Question: I am trying to get Windows Display Language setting via powershell. I tried Get-WinUserLanguageList but this returns the list of all languages. Get-WinSystemLocale and Get-Culture are also not the ones that i am looking for. Is there a way to get current display language?
What i am looking for is this:

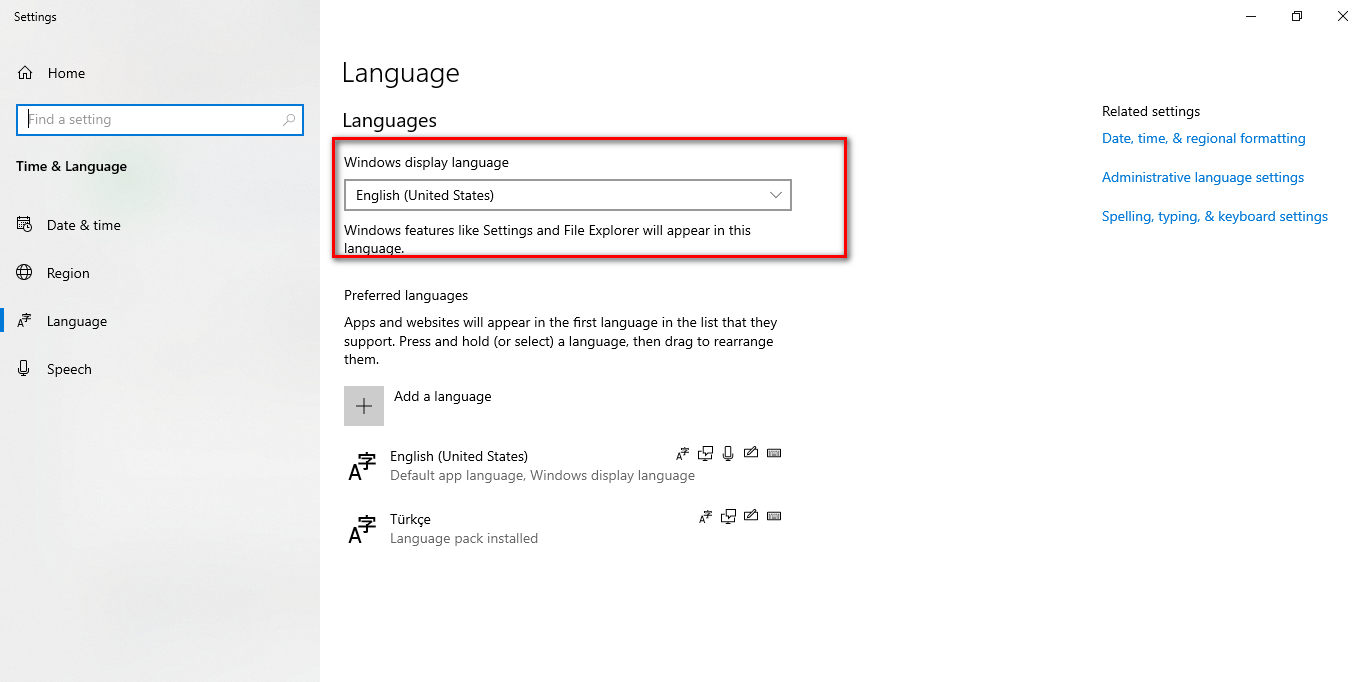
Answer: '''
(Get-UICulture).Name
'''
or
'''
$PSUICulture
'''
Official Document <URL>